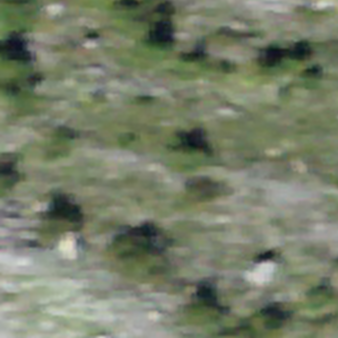
Label: other